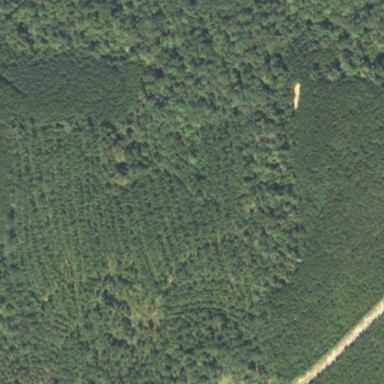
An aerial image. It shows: Forest area predominantly covered with needle-leaved trees.